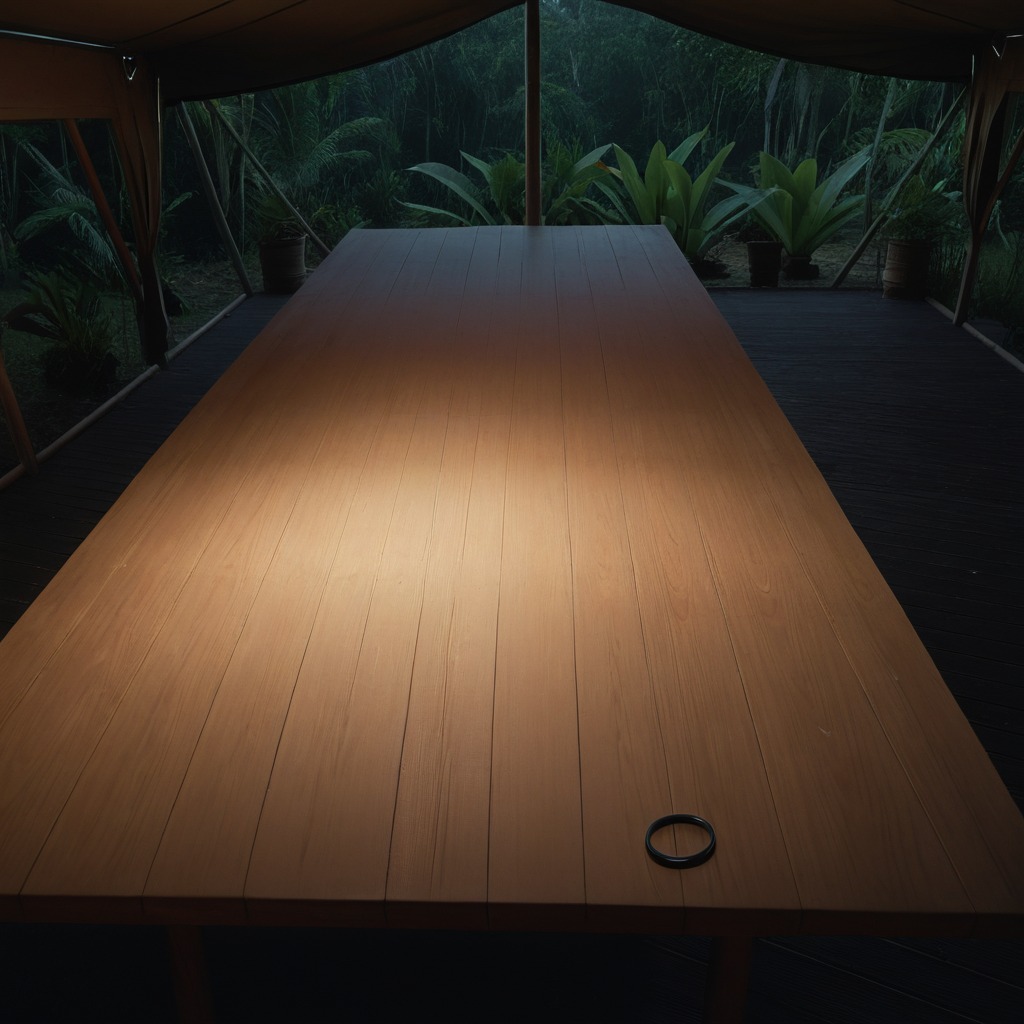
A rubber O-ring is lying on a wooden table inside a jungle field workshop tent at night.